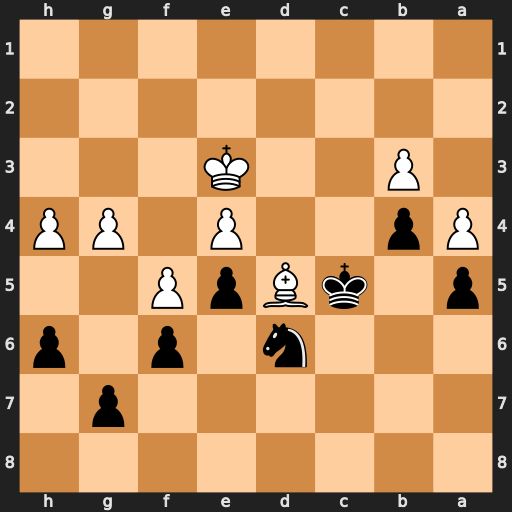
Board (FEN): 8/6p1/3n1p1p/p1kBpP2/Pp2P1PP/1P2K3/8/8
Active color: b
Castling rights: -
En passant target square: -
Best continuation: h5 gxh5 Nxf5+